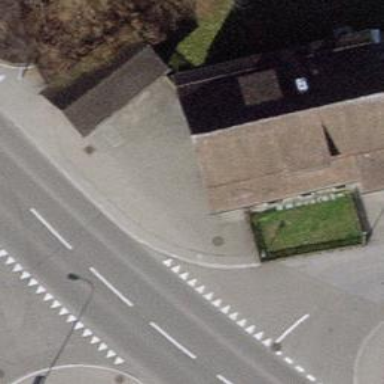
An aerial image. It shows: Sidewalk.